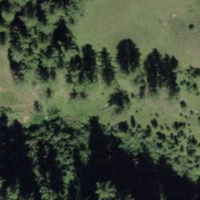
EUNIS habitat code: 43
Species observed at this site:
Petasites albus